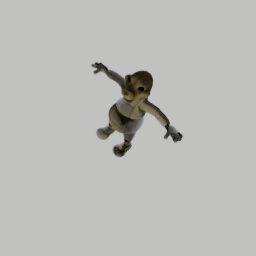
Label: animals